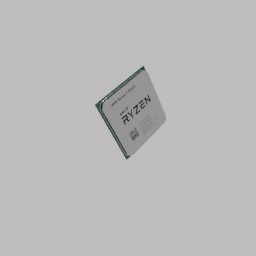
Label: electronics